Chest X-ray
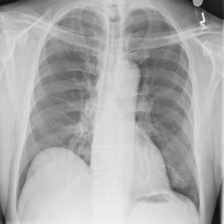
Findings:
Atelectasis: negative
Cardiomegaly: negative
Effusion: negative
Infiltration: negative
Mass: negative
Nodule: negative
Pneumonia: negative
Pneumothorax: negative
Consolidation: negative
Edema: negative
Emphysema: negative
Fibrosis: negative
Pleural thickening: negative
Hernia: negative